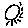
Label: sun